Interaction volume radius: 5 \u00c5
Interaction volume height: 15 \u00c5
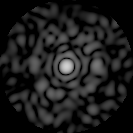
Disorder parameter: 0.7568